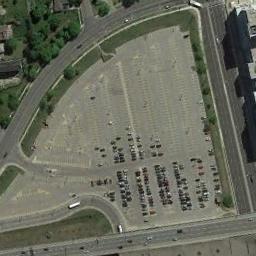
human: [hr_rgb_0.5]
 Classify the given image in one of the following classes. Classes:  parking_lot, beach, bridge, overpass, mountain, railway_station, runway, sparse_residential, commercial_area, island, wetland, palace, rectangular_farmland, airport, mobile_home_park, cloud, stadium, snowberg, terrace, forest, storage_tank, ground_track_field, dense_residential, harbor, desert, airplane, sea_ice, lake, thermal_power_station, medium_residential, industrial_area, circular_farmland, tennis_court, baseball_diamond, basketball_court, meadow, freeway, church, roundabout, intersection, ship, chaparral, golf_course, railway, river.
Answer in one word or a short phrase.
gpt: parking_lot